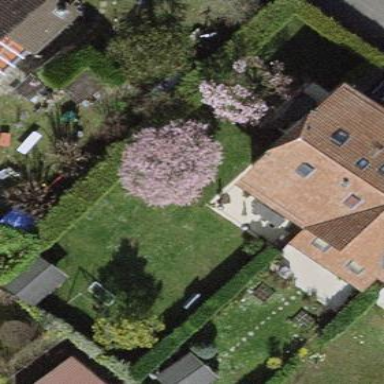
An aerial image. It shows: Garden enclosed by fence.